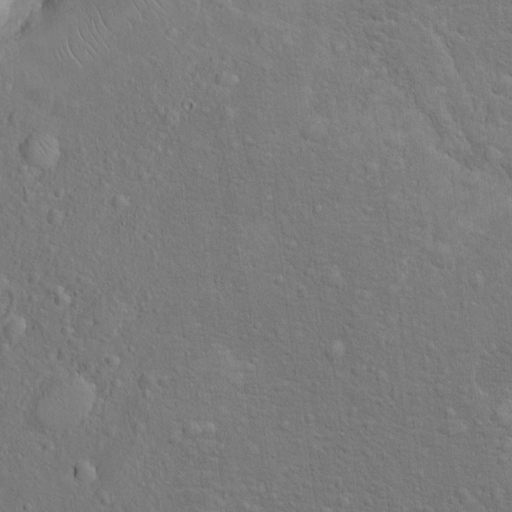
Objects detected: cone